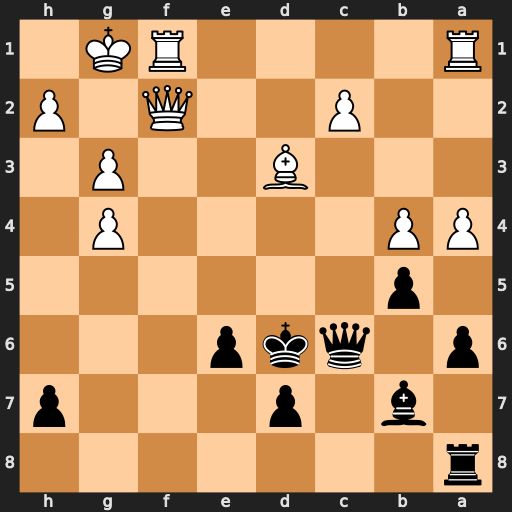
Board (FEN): r7/1b1p3p/p1qkp3/1p6/PP4P1/3B2P1/2P2Q1P/R4RK1
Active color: b
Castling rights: -
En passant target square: -
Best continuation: Qh1#